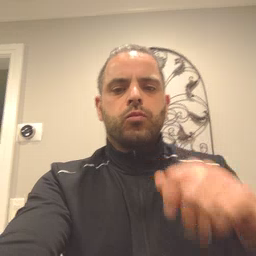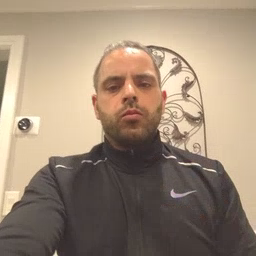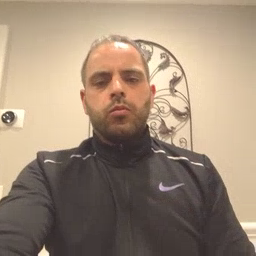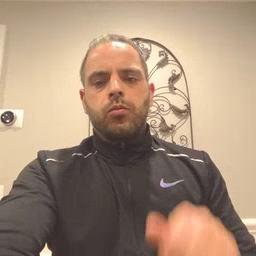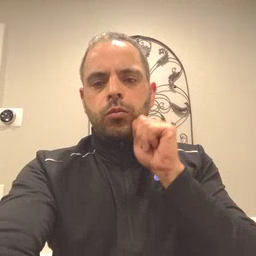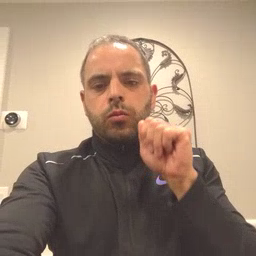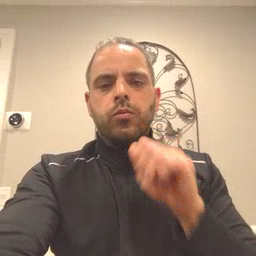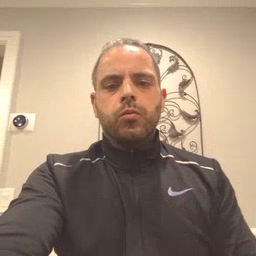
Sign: aunt